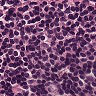
Metastatic tissue present: no